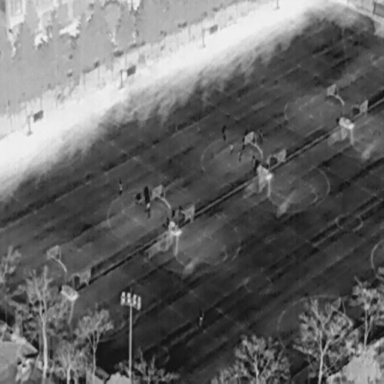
There are 14 People in the infrared image.